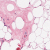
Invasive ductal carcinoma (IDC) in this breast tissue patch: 0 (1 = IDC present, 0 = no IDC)